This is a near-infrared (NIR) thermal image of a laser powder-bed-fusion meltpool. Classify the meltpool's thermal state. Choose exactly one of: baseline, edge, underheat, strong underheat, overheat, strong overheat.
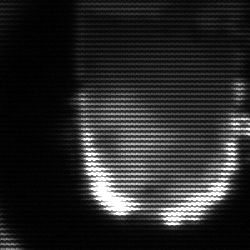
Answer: baseline